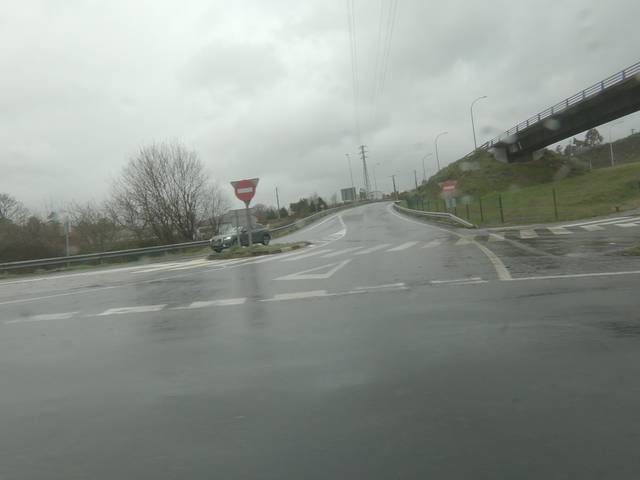
Region: Spain
Coordinates: 42.856, -8.532